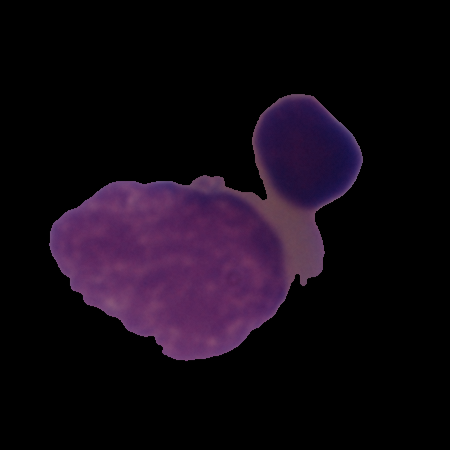
Label: healthy